Question: I have a form and I try to submit it but nothing happens. I can see $('#myform').submit() gets called but then nothing happens. I'm guessing that somewhere the submit event is getting caught 'silenced'. Is there a way for me to find out where this event gets caught?
Darin Dimitrov suggestion helped me to figure out where exactly submit is handled. I was able log handlers for submit events. Then I set break points inside of the handlers and stepped through code to figure out where my submit process was being 'cancelled'. p.s. I'm looking at log and debugging in firebug of course.

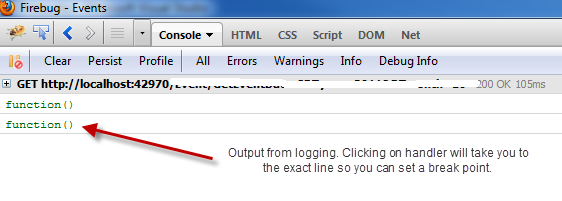
Answer: To find out which submit event handlers are registered to your form you could use the following to print them to the console:
'''
$.each($('#myform').data('events').submit, function(key, value) {
console.log(value.handler);
});
'''
This obviously assumes that those event handlers have been registered with jQuery.